Question: I recently asked a similar question: <URL> and got a terific response that required no sending of an expression to a field of a web page, rather it utilized the URL to get the job done.
I have discovered a <URL>.
Using this regex: '"(?<=foo)\s*foo[A-Z]\d{2,3}"' I'd like to use R to send '(?<=foo)\s*foo[A-Z]\d{2,3}', set the drop down menu to 'Python', and open or return the visual results as seen here:

The same URL trick won't work here as the URL does not change when the expression is entered, rather the embedded JavaScript is returning the results.
'''
## Expression
x <- "(?<=foo)\s*foo[A-Z]\d{2,3}"
'''
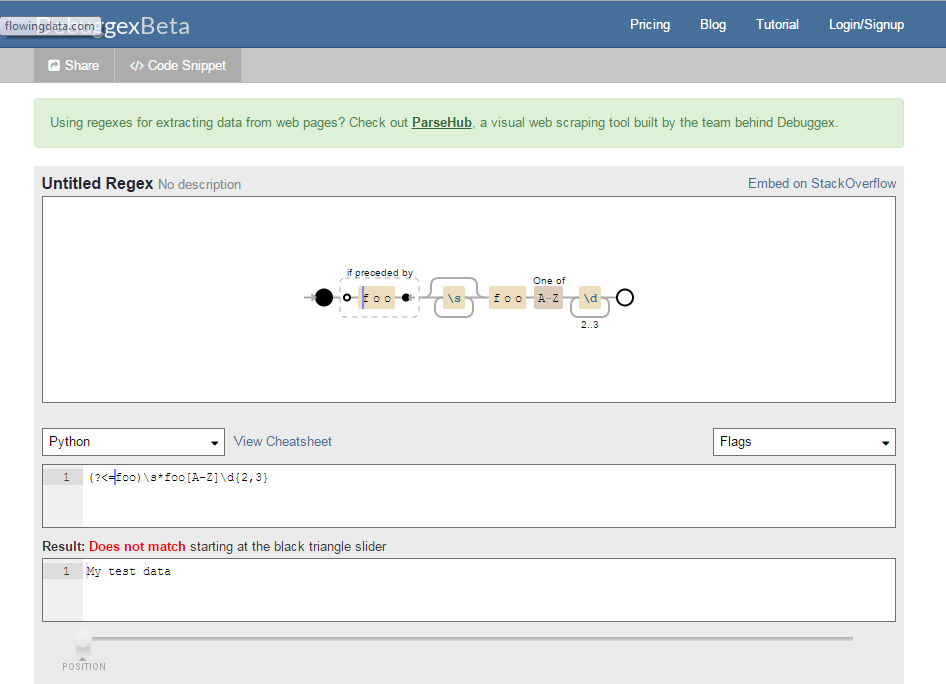
Answer: You won't be able to manipulate the javascript state of the page via the URL so you'll need to work in an environment that can interact with a the page interactively like <URL> if you want to interact with the form. But that's opening up anther can of worms. And given that they want you to pay them for their services, they might not be too keen on automatic scraping.
As far as I can tell they don't have an officially documented API, but when you click the "Share" link on the site, it submits a a JSON object to their server to get a share-able URL. That payload looks like
'''
{"title":"Untitled Regex",
"description":"No description",
"regex":"(?<=foo)\s*foo[A-Z]\d{2,3}
",
"flavor":"python",
"strFlags":"",
"testString":"My test data",
"unitTests":"[]",
"share":true}
'''
So if you bypass the UI and directly post that JSON content, you can get the unique code that you can use to browse to see the results. That would look something like
'''
payload<-list(title="Untitled Regex",
description="No description",
regex="(?<=foo)\s*foo[A-Z]\d{2,3}
",
flavor="python",
strFlags="",
testString="My test data",
unitTests="[]",
share=TRUE)
library(httr)
library(jsonlite)
rr <- POST("https://www.debuggex.com/api/regex",
body=lapply(payload, unbox), encode="json")
url <- paste0("https://www.debuggex.com/r/", content(rr)$token)
browseURL(url)
'''
This is a very fragile solution because they may choose to change their implementation at any time. It's best to use features that they officially support.